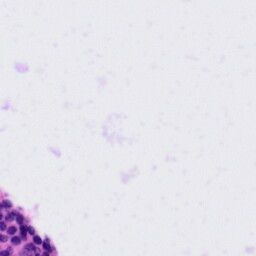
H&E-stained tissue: Tonsil